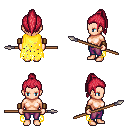
a pixel art fantasy rpg character, female body template, human, light skin, yellow tattered cape, magenta pants, ruby red long topknot hairstyle, leather bracers, spear, four views (front, back, left, right), 2x2 character sprite sheet, small pixel art, hard edges, no anti-aliasing